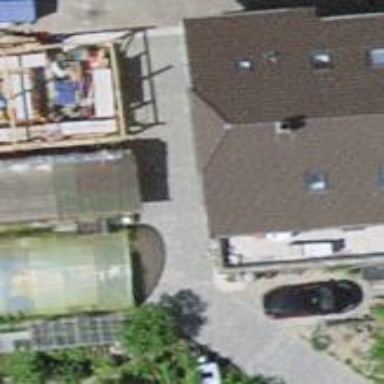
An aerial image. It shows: Residential building.